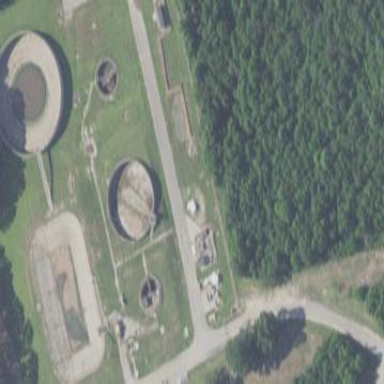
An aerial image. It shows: Water works facility.